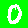
Digit: 0